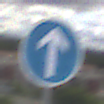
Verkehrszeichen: VorgeschriebeneFahrtrichtungGeradeaus
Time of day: MorningAfternoon
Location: Outdoor (Suburban)
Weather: PartlyCloudy
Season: NotSpecified
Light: Natural